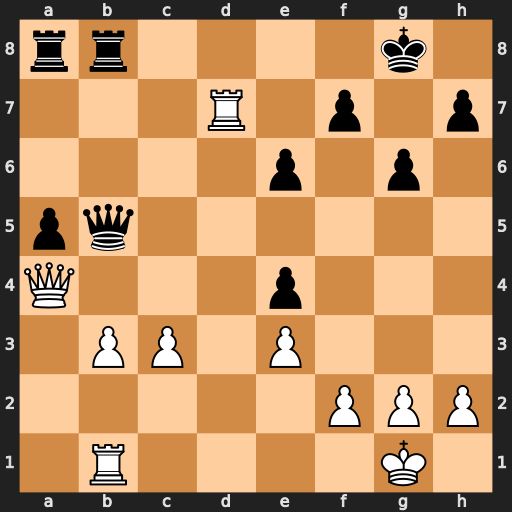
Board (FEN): rr4k1/3R1p1p/4p1p1/pq6/Q3p3/1PP1P3/5PPP/1R4K1
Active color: w
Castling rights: -
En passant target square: -
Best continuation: Rd8+ Rxd8 Qxb5